Question: Like so:

I know that this will not work with 'NSShadow', drawing it in 'drawRect:' will work just fine.
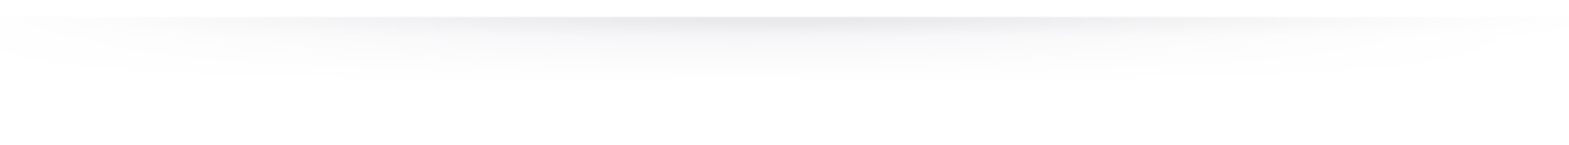
Answer: You can do this and many other kinds of shadows using Core Animations layers and the 'shadowPath' property. The shadow that you are describing can be make with an elliptical shadow path.

The code to produce this shadow is below. You can tweak the size of the ellipse to have a rounder shape of the shadow. You can also tweak the position, opacity, color and blur radius using the shadow properties on the layer.
'''
self.wantsLayer = YES;
NSView *viewWithRoundShadow = [[NSView alloc] initWithFrame:NSMakeRect(30, 30, 200, 100)];
[self addSubview:viewWithRoundShadow];
CALayer *backingLayer = viewWithRoundShadow.layer;
backingLayer.backgroundColor = [NSColor orangeColor].CGColor;
// Configure shadow
backingLayer.shadowColor = [NSColor blackColor].CGColor;
backingLayer.shadowOffset = CGSizeMake(0, -1.);
backingLayer.shadowRadius = 5.0;
backingLayer.shadowOpacity = 0.75;
CGRect shadowRect = backingLayer.bounds;
CGFloat shadowRectHeight = 25.;
shadowRect.size.height = shadowRectHeight;
// make narrow
shadowRect = CGRectInset(shadowRect, 5, 0);
backingLayer.shadowPath = CGPathCreateWithEllipseInRect(shadowRect, NULL);
'''
---
Just to show some examples of other shadows than can be created using the same technique; a path like this

will produce a shadow like this